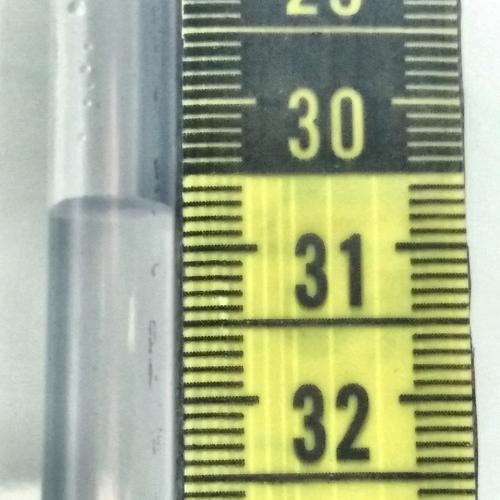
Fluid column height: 30.7 cm